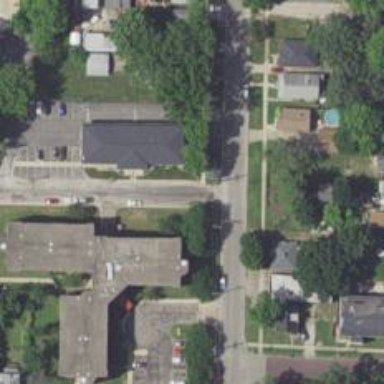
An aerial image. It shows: Residential road with asphalt surface. There is sidewalk on the left side.